八年级 · 度量几何学
如图, 在 $\triangle A B C$ 中, $\angle \mathrm{C}=90^{\circ}$, 按以下步骤作图: (1)以点 $A$ 为圆心、适当长为半径作圆弧,分别交边 $A C 、 A B$ 于点 $M 、 N$; (2) 分别以点 $M$ 和点 $N$ 为圆心、大于 $\frac{1}{2} M N$ 的长为半径作圆弧,在 $\angle B A C$ 内, 两弧交于点 $P ;$; 3)作射线 $A P$ 交边 $B C$ 于点 $D$, 若 $C D=4, A B=15$, 则 $\triangle A B D$ 的面积是

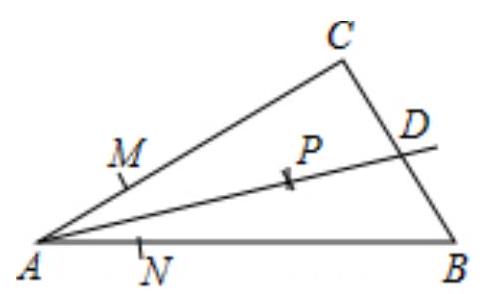
答案: 30